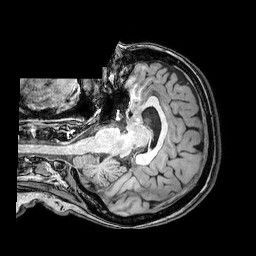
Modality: T1w
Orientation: axial
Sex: female
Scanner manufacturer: philips
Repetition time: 0.008135 s
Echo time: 0.00372 s